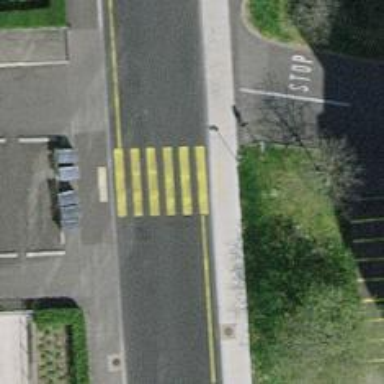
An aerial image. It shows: Marked zebra crossing on the road.